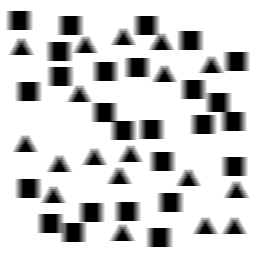
Squares: 26
Triangles: 18
Stars: 0
Total shapes: 44